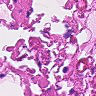
Metastatic tissue present: no